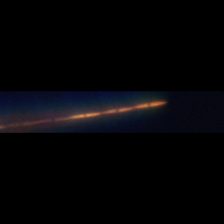
Taxon: Psuedo-nitzschia
Group: Diatoms